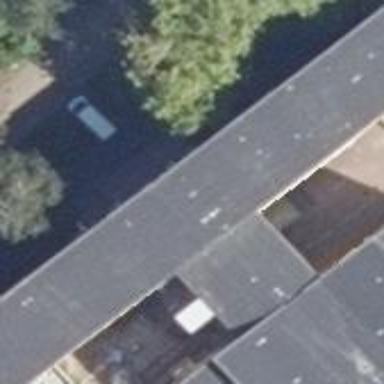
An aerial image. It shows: School building.